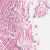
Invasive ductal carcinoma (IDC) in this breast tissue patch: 0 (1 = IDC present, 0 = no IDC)